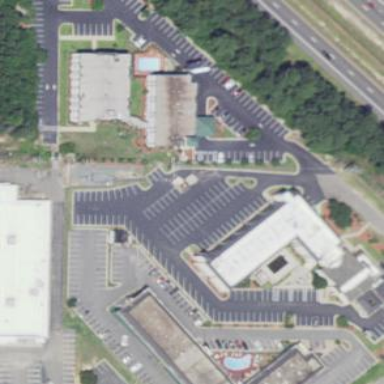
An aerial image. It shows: Parking area with asphalt surface.